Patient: sex M, age 48
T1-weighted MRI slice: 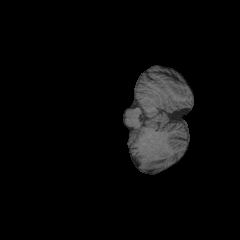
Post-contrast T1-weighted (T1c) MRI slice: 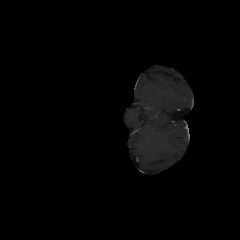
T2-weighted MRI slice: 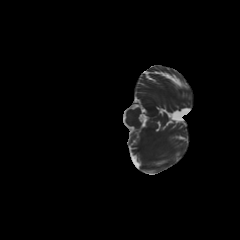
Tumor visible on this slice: no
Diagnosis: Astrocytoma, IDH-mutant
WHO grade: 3